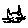
Label: cat